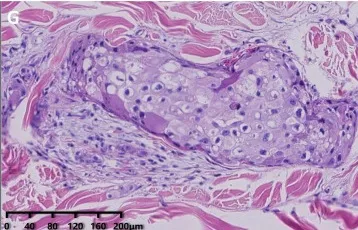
Partial response to capecitabine combined with trastuzumab and pyrotinib treatment. (G) H&E staining image of tumor samples taken from the liver of the patient in case 5.
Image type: pathology (h&e)